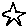
Label: star